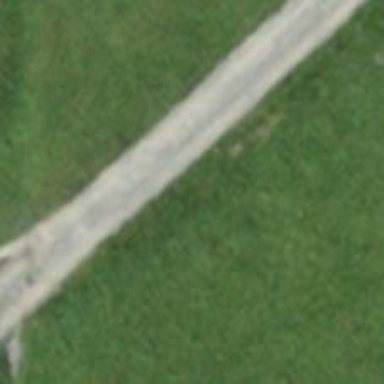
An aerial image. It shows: Track with grade 2 gravel surface.